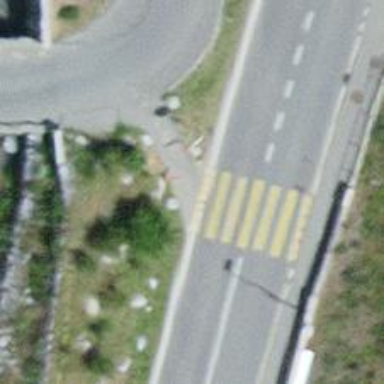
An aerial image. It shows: Chicane for traffic calming.